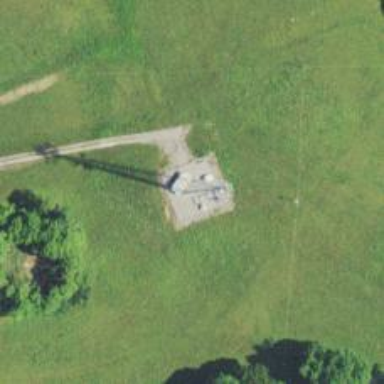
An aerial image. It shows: Man-made mast used for communication purposes.